Field crop: maize
Growth stage: 2
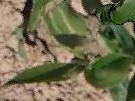
Species: maize